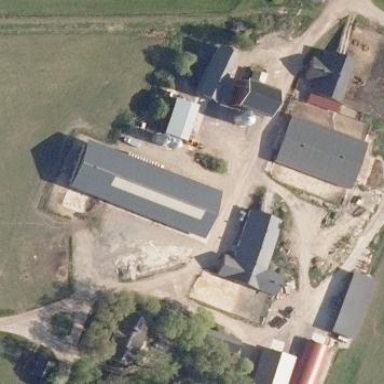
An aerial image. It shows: Cowshed building.